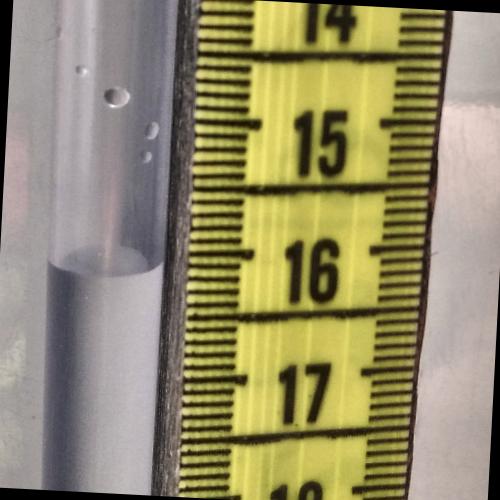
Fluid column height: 16.1 cm